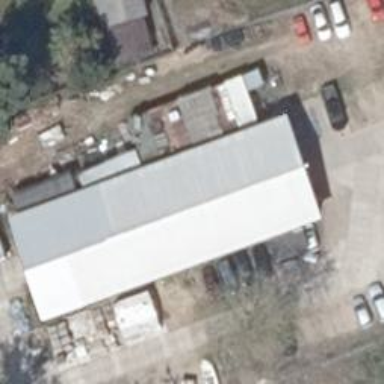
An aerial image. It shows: Car repair shop.